Question: I was trying a simple tutorial. <URL>
I have followed all of the steps as it was written there but still it doesn't work.
And this is what i get :

This is my main:
'''
/*
* To change this template, choose Tools | Templates
* and open the template in the editor.
*/
package hibernatetest;
import org.hibernate.Session;
import org.hibernate.SessionFactory;
/**
*
* @author ktelfon
*/
public class HibernateTest {
/**
* @param args the command line arguments
*/
public static void main(String[] args) {
// TODO code application logic here
Session session = null;
try {
SessionFactory sessionFactory = new org.hibernate.cfg.Configuration().configure("hibernatetest/hibernate.cfg.xml").buildSessionFactory();
session = sessionFactory.openSession();
session.beginTransaction();
System.out.println("Populating the database !");
Customer customer = new Customer();
customer.setCustomerName("Chathura");
customer.setCustomerAddress("221B,Moratuwa");
customer.setCustomerEmail("priyankarahac@gmail.com");
session.save(customer);
session.getTransaction().commit();
System.out.println("Done!");
} catch (Exception e) {
System.out.println(e.getMessage());
} finally {
session.flush();
session.close();
}
}
}
'''
This my cfg:
'''
<?xml version="1.0" encoding="UTF-8"?>
<!DOCTYPE hibernate-configuration PUBLIC "-//Hibernate/Hibernate Configuration DTD 3.0//EN" "http://hibernate.sourceforge.net/hibernate-configuration-3.0.dtd">
<hibernate-configuration>
<session-factory>
<property name="hibernate.dialect">org.hibernate.dialect.MySQLDialect</property>
<property name="hibernate.connection.driver_class">com.mysql.jdbc.Driver</property>
<property name="hibernate.connection.url">jdbc:mysql://localhost:3306/retailer?zeroDateTimeBehavior=convertToNull</property>
<property name="hibernate.connection.username">root</property>
<property name="hibernate.connection.password">root</property>
<property name="show_sql">true</property>
<mapping resource="hibernatetest/customersmapping.hbm.xml"/>
<mapping/>
</session-factory>
</hibernate-configuration>
'''
And my mapping:
'''
<?xml version="1.0" encoding="UTF-8"?>
<!DOCTYPE hibernate-mapping PUBLIC "-//Hibernate/Hibernate Mapping DTD 3.0//EN" "http://hibernate.sourceforge.net/hibernate-mapping-3.0.dtd">
<hibernate-mapping>
<class name="hibernatetest.Customer" table="customers">
<id column="C_ID" name="customerID" type="int">
<generator class="native">
</generator></id>
<property name="customerName">
<column name="name">
</column></property>
<property name="customerAddress">
<column name="address">
</column></property>
<property name="customerEmail">
<column name="email">
</column></property>
</class>
</hibernate-mapping>
'''
What is wrong here ? Why won't it populate my database ?
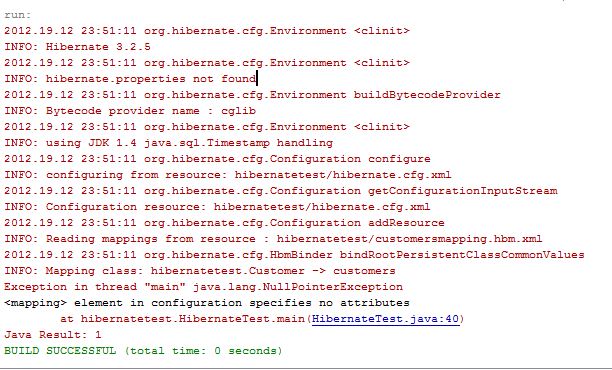
Answer: Remove the following element:
'''
<mapping/>
'''
which causes the exception in your logs:
> '<mapping>' element in configuration specifies no attribute
I would try to find another tutorial, showing how to use annotations for mapping instead of XML files, because
- -